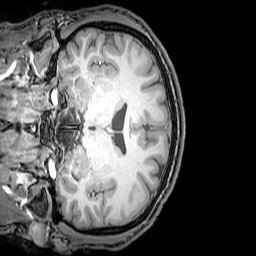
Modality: T1w
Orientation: coronal
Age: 25
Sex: male
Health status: healthy
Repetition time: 0.081 s
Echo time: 0.037 s